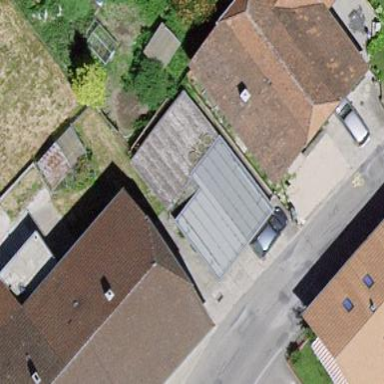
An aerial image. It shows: Garage.